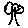
Label: tree